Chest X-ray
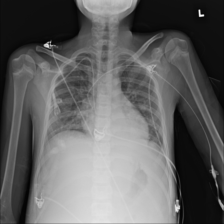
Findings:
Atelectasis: negative
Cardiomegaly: negative
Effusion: negative
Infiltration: negative
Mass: negative
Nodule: negative
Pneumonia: negative
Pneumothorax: negative
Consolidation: negative
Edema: negative
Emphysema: negative
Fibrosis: negative
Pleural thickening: negative
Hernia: negative